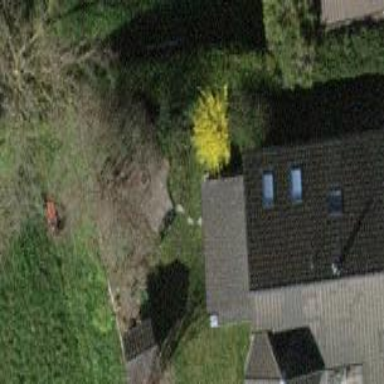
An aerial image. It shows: Detached building.